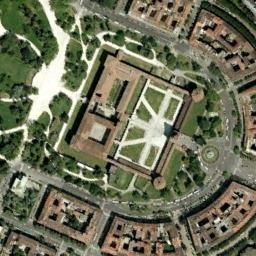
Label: palace